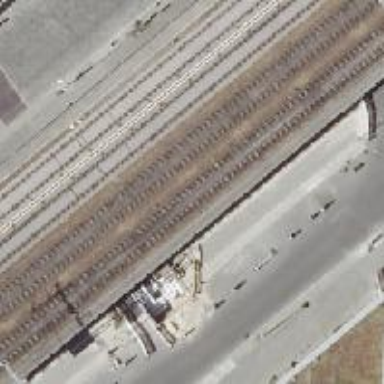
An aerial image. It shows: Viaduct railway bridge with electrified contact lines. The railway is supported by ballastless tracks.